Current action and preconditions to check: trajectory_clear

Your task: For each precondition in the list above, predict whether it will hold at this action.

Consider the current scene as observed from the mobile robot's camera, and analyze the predicted future states of all dynamic agents (e.g., people, animals, vehicles, or any moving entities) within the NEXT SECOND.

IMPORTANT: Only answer "very likely" if you are absolutely certain—based on strong, clear evidence—that a dynamic agent will violate the precondition in the predicted future state. Do NOT answer "very likely" for unlikely, ambiguous, or low-probability risks.

Ask yourself for each precondition: Is there a high probability, with clear and convincing evidence, that the predicted future states of any dynamic agent will interfere with the predicted future state of the currently executing action within the NEXT SECOND, causing that precondition to fail?

Assess the risk level based on these predictions. Use "likely" or "very likely" if motions create a clear risk of interference.

Use "neutral" or "improbable" if agents are nearby but their predicted paths are clearly diverging or non-conflicting.

Failure Risk Categories: "very improbable", "improbable", "neutral", "likely", "very likely"

Answer Format: Output ONLY the probability_of_failure value from these categories: "very improbable", "improbable", "neutral", "likely", "very likely"

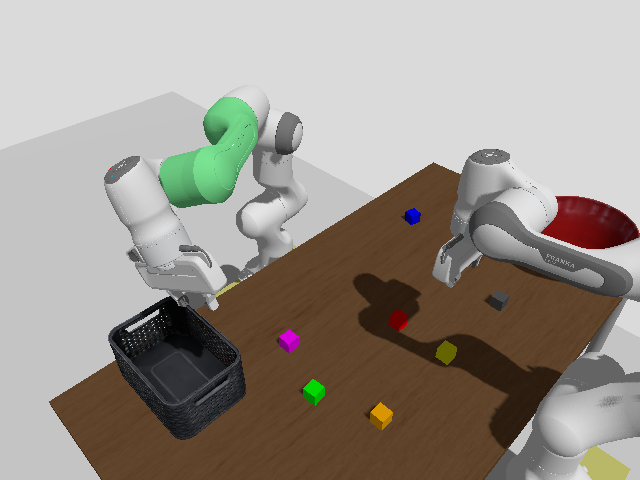

Answer: very improbable